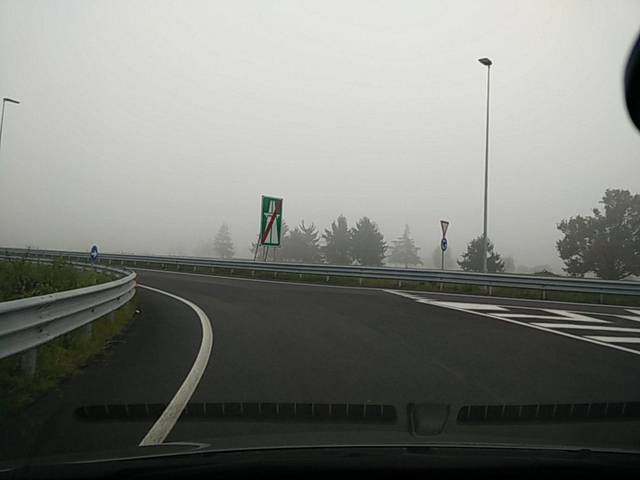
Region: Italy
Coordinates: 45.558, 12.156